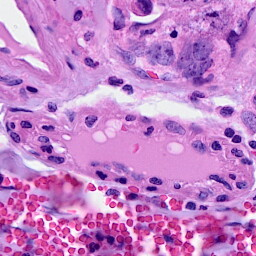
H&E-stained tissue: Breast